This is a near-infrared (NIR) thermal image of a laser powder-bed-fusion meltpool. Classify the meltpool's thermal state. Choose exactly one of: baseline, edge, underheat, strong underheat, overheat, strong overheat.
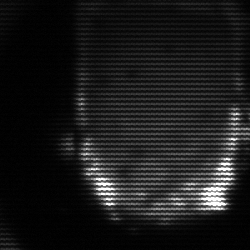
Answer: baseline